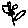
Label: flower